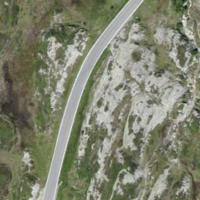
EUNIS habitat code: 26
Species observed at this site:
Vaccinium uliginosum